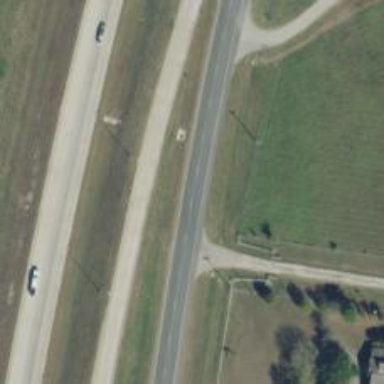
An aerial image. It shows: Secondary road with frontage access.